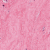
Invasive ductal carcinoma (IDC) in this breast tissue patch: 0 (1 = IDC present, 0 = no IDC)